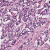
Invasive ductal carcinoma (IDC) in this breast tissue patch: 1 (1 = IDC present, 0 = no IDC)